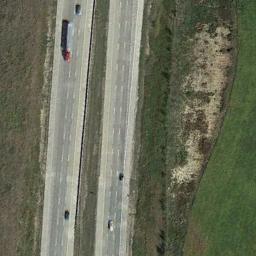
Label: freeway